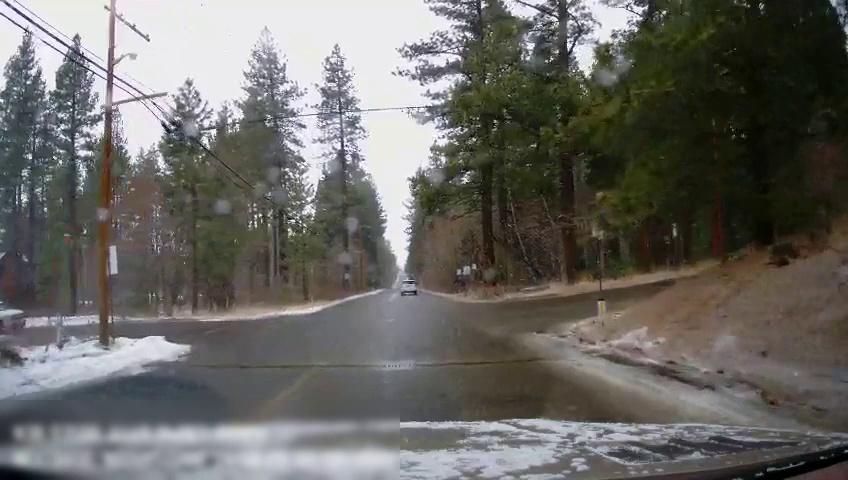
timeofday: Day
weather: Snowy
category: Vehicles | SUV
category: Drivable Space
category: Vehicles | Truck